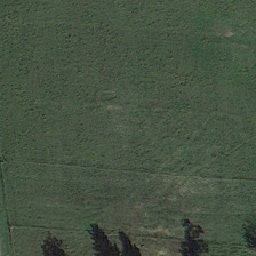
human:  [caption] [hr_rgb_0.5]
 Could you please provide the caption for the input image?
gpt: Roads near the farm

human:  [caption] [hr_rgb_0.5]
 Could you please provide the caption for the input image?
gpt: There's a big road near the ranch.

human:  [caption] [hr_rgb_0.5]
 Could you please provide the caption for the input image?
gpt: There is a wide road next to the pasture.

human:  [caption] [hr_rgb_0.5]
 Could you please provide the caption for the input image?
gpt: There is a wide road next to the farm.

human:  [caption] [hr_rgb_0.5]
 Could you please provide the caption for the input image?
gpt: There's a wide road next to the ranch.